Question: I'd like to display the "wait cursor" for the user's operating system as a static element of my webpage. For instance, for Windows 7, I'd like to put this animation at a particular location on the page:

Is there a way to choose the animation based on the user's operating system, rather than using a single GIF like the one above for all operating systems?
Note: I don't want to change the user's actual cursor.
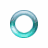
Answer: You can use Navigator object
'''
if(navigator.platform == "Win32"){ //for windows
///Codez
}
'''
> platform is a string with one of the following values: "Win32", "Linux
i686", "MacPPC", "MacIntel", or other.
<URL>